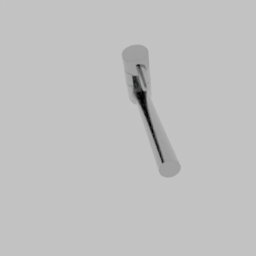
Label: appliances